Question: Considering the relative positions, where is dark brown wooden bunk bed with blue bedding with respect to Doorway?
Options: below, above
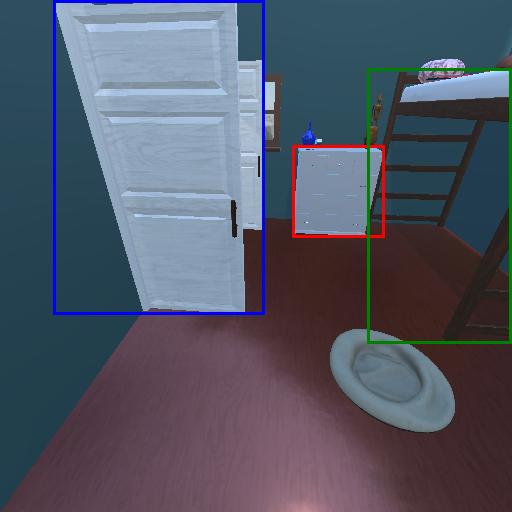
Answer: below